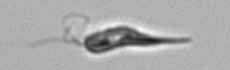
Label: Euglena